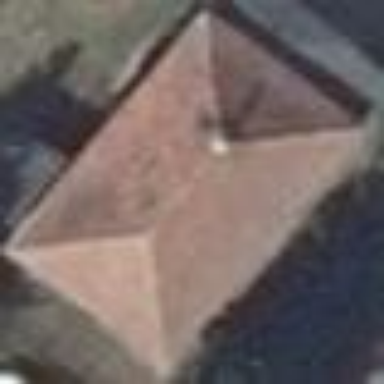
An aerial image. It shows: Detached building.